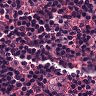
Metastatic tissue present: no